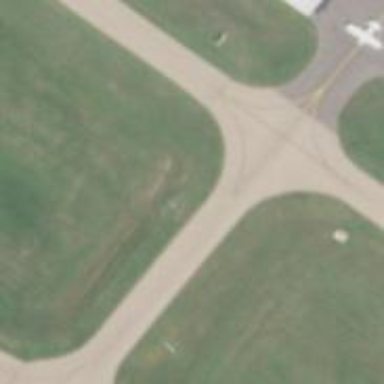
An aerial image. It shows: View of taxiway at the airport.